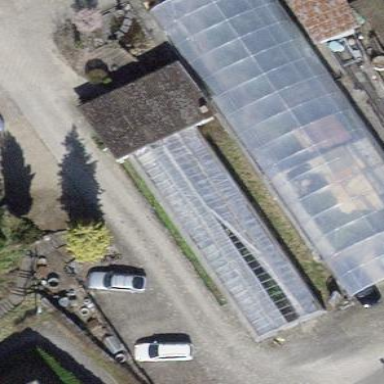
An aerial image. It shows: Round-shaped greenhouse with glass roof.